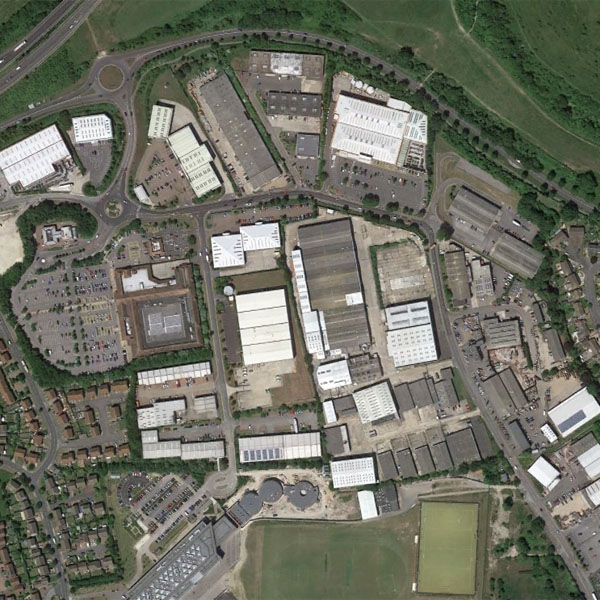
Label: Industrial